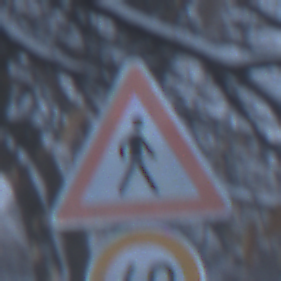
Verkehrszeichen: FussgaengerLinks
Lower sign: Geschwindigkeit40
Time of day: Midday
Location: Outdoor (Nature)
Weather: Overcast
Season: Winter
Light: Natural